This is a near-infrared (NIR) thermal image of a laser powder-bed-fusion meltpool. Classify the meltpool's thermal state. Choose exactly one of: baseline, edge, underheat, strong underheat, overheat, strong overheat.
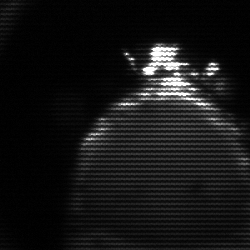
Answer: edge